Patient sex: F
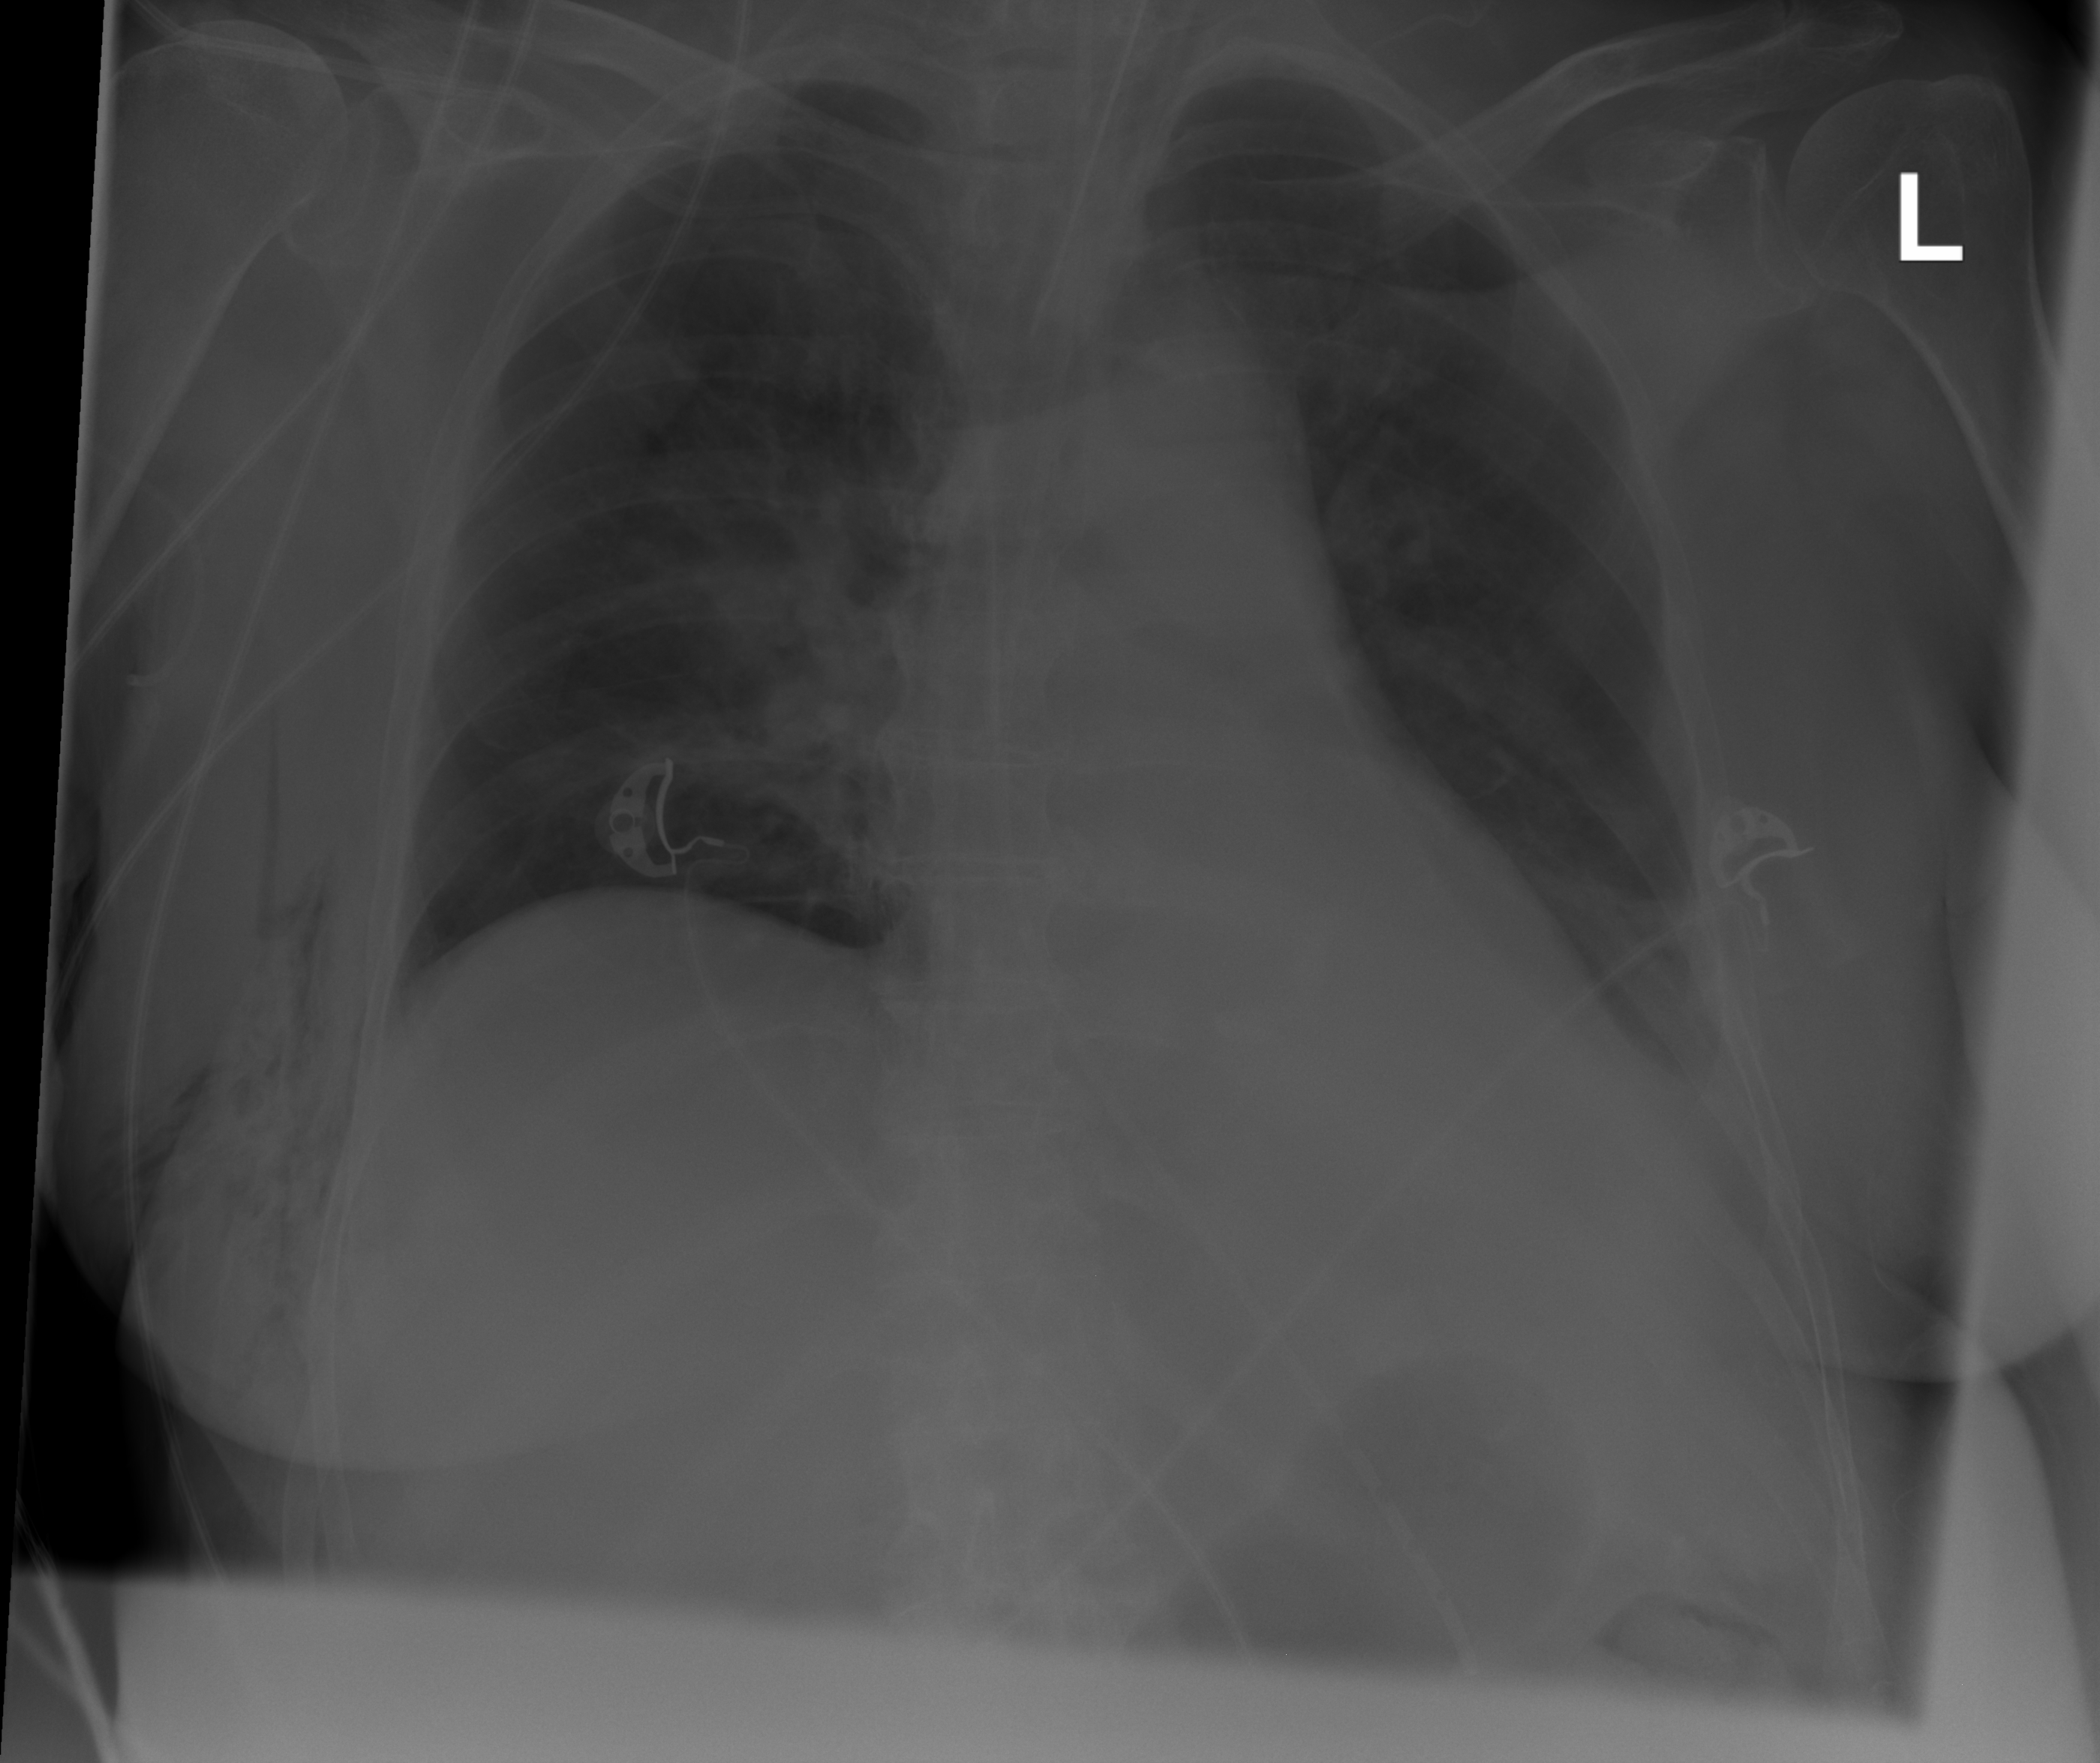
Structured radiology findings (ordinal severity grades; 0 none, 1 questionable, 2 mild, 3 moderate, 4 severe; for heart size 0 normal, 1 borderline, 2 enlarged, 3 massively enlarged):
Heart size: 0
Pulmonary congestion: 1
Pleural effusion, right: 0
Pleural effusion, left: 1
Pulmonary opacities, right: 2
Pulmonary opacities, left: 0
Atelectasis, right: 2
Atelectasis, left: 2